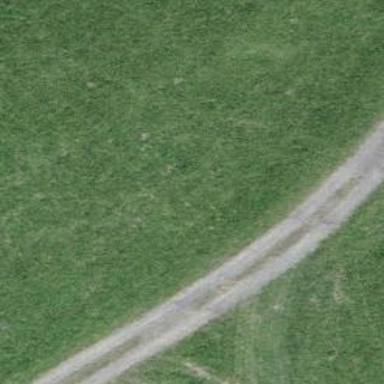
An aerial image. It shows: Track with grade 2 tracktype.